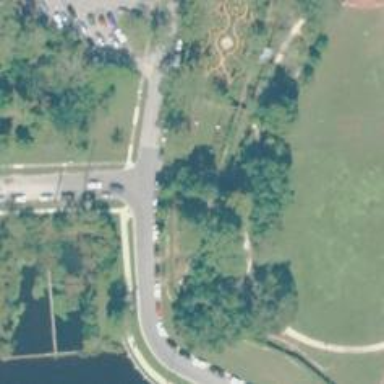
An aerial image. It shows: Lovely park for leisure and relaxation.